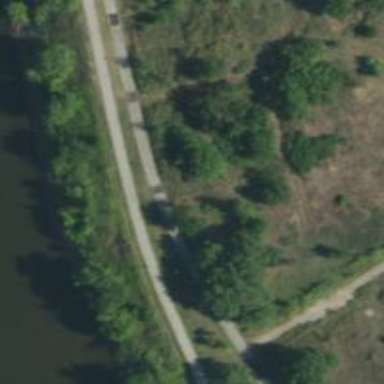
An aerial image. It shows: Asphalt cycleway.